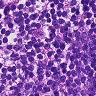
Metastatic tissue present: no